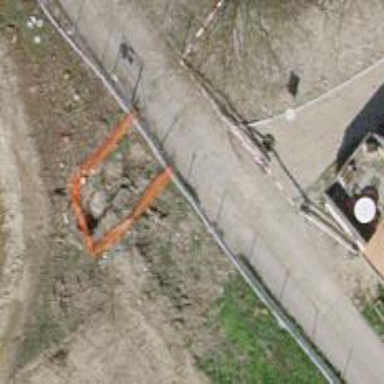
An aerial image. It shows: Bollard.